Question: What is the value of this measurement?
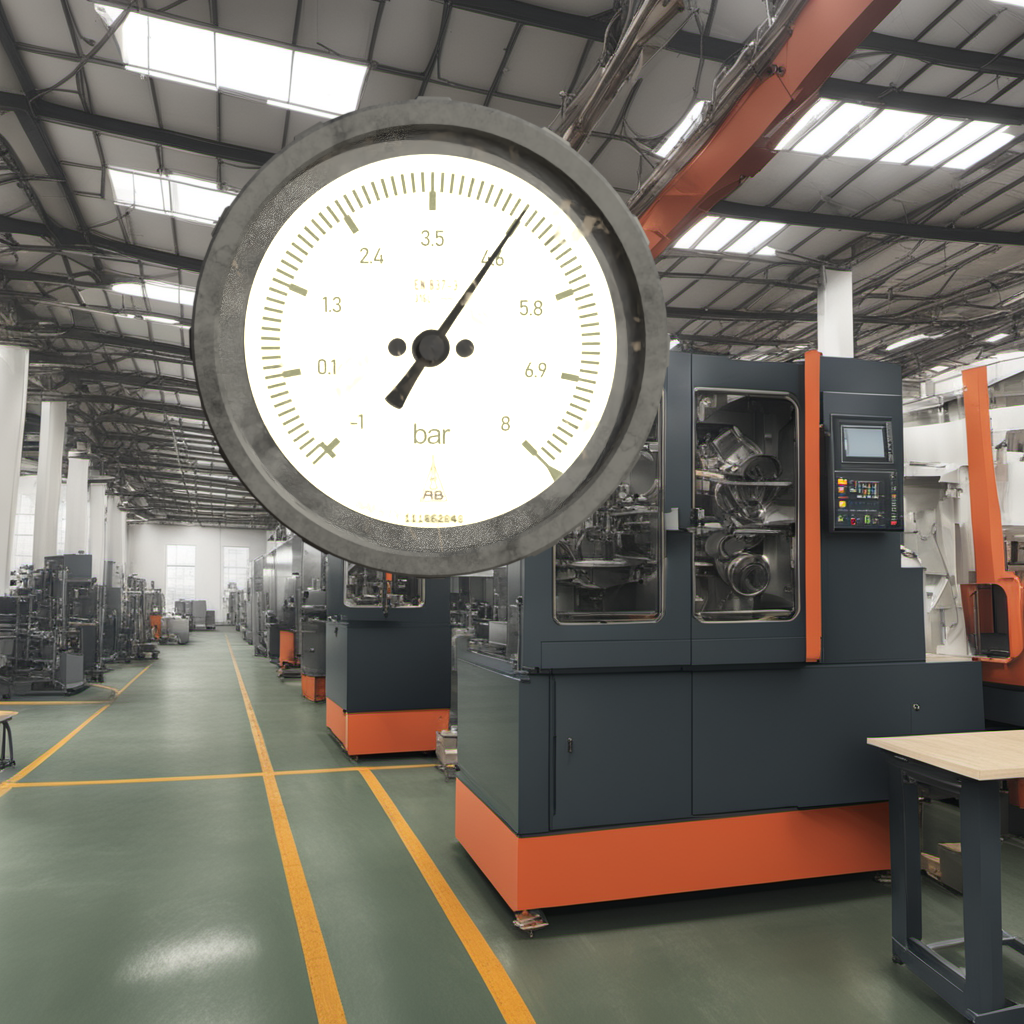
Answer: The result is 4.62
Question: What is the reading range of this measurement?
Answer: The range is from -1 to 8
Question: What is the minimum and maximum value range of this measurement?
Answer: The minimum value is -1 and the maximum value is 8